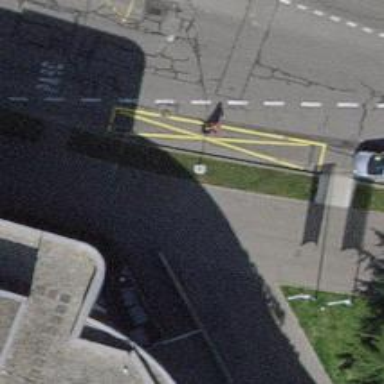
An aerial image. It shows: Bicycle parking area with stands.